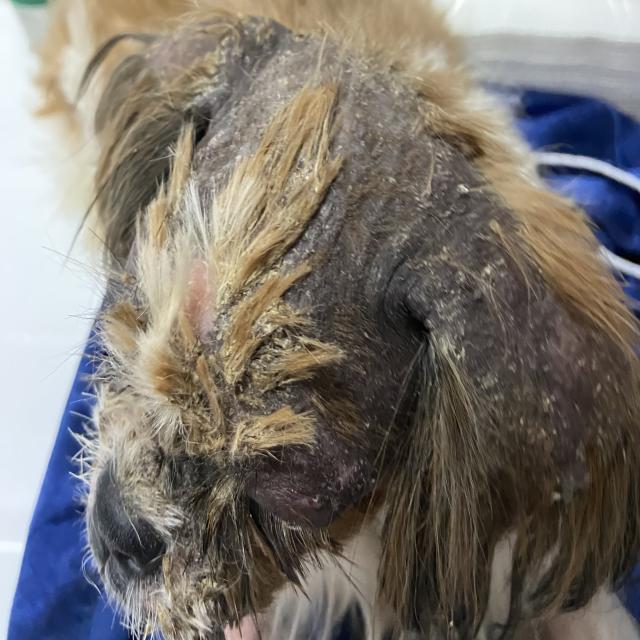
Canine demodicosis (Demodex mange) — caused by Demodex canis mites. Presents with alopecia, follicular papules, pustules, and comedones. Often localized on face and forelimbs.